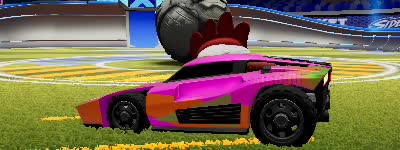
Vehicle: breakout